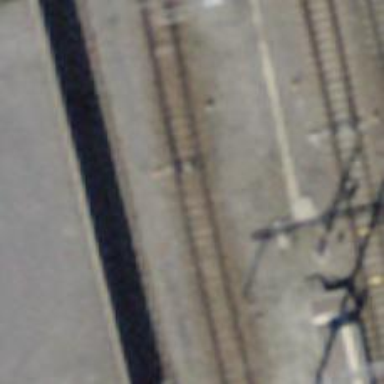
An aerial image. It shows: Railway milestone.